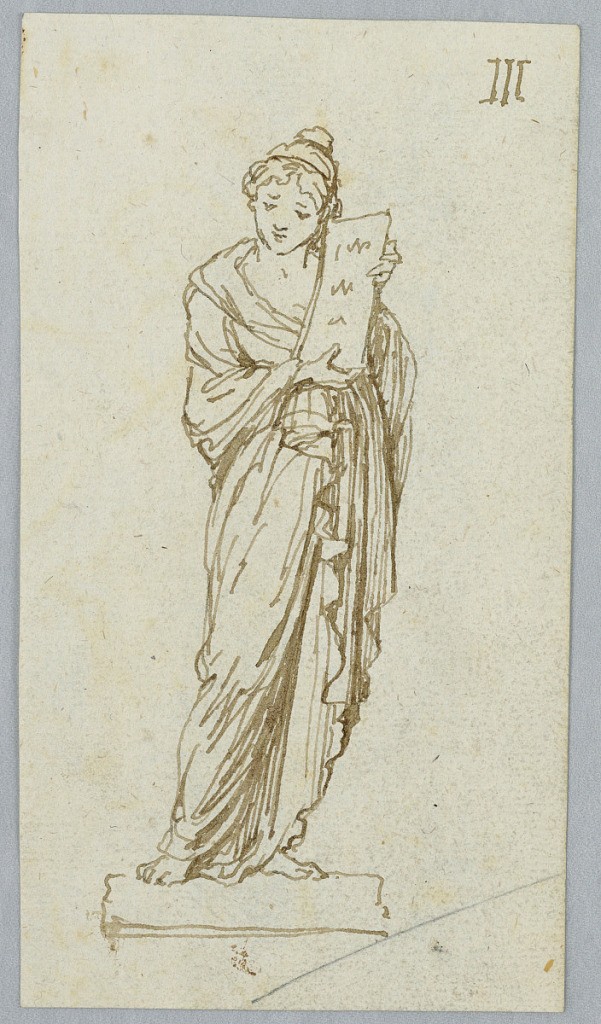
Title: Sketch of an Allegorical Statue
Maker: Melchiorre de Gregorio, Italian, 1777 - 1840
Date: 1825–1850
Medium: Pen and sepia on paper
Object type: Drawing
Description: Vertical rectangle. A female figure holding the tablets of the law with both hands.

Recto: two sketches with black crayon above the upper part of a man raising something with the left hand, below, a sitting nude. Above at right, traces of a sketch which has been cut away.